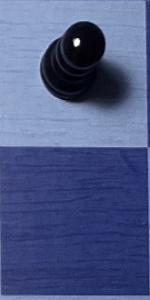
Label: Empty